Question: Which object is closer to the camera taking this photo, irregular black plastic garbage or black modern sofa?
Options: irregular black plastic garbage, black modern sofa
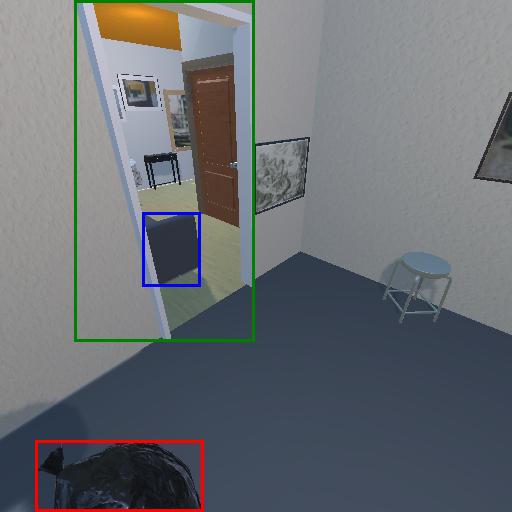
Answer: irregular black plastic garbage